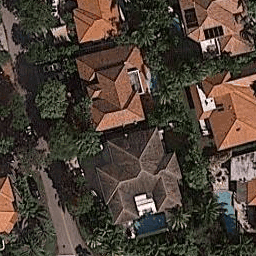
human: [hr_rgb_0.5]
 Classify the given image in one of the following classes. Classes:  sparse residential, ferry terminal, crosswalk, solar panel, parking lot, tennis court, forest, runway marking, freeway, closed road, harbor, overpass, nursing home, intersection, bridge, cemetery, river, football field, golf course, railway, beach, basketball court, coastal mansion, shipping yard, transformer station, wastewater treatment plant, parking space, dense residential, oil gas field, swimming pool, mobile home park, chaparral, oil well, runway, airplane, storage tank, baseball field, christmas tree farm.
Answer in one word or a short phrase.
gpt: coastal mansion